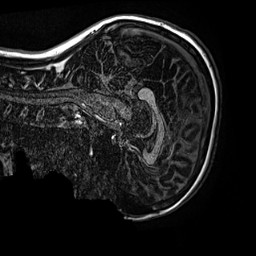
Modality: MP2RAGE
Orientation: sagittal
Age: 13
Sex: male
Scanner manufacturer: siemens
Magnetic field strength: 3 T
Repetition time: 4 s
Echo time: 0.00299 s